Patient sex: M
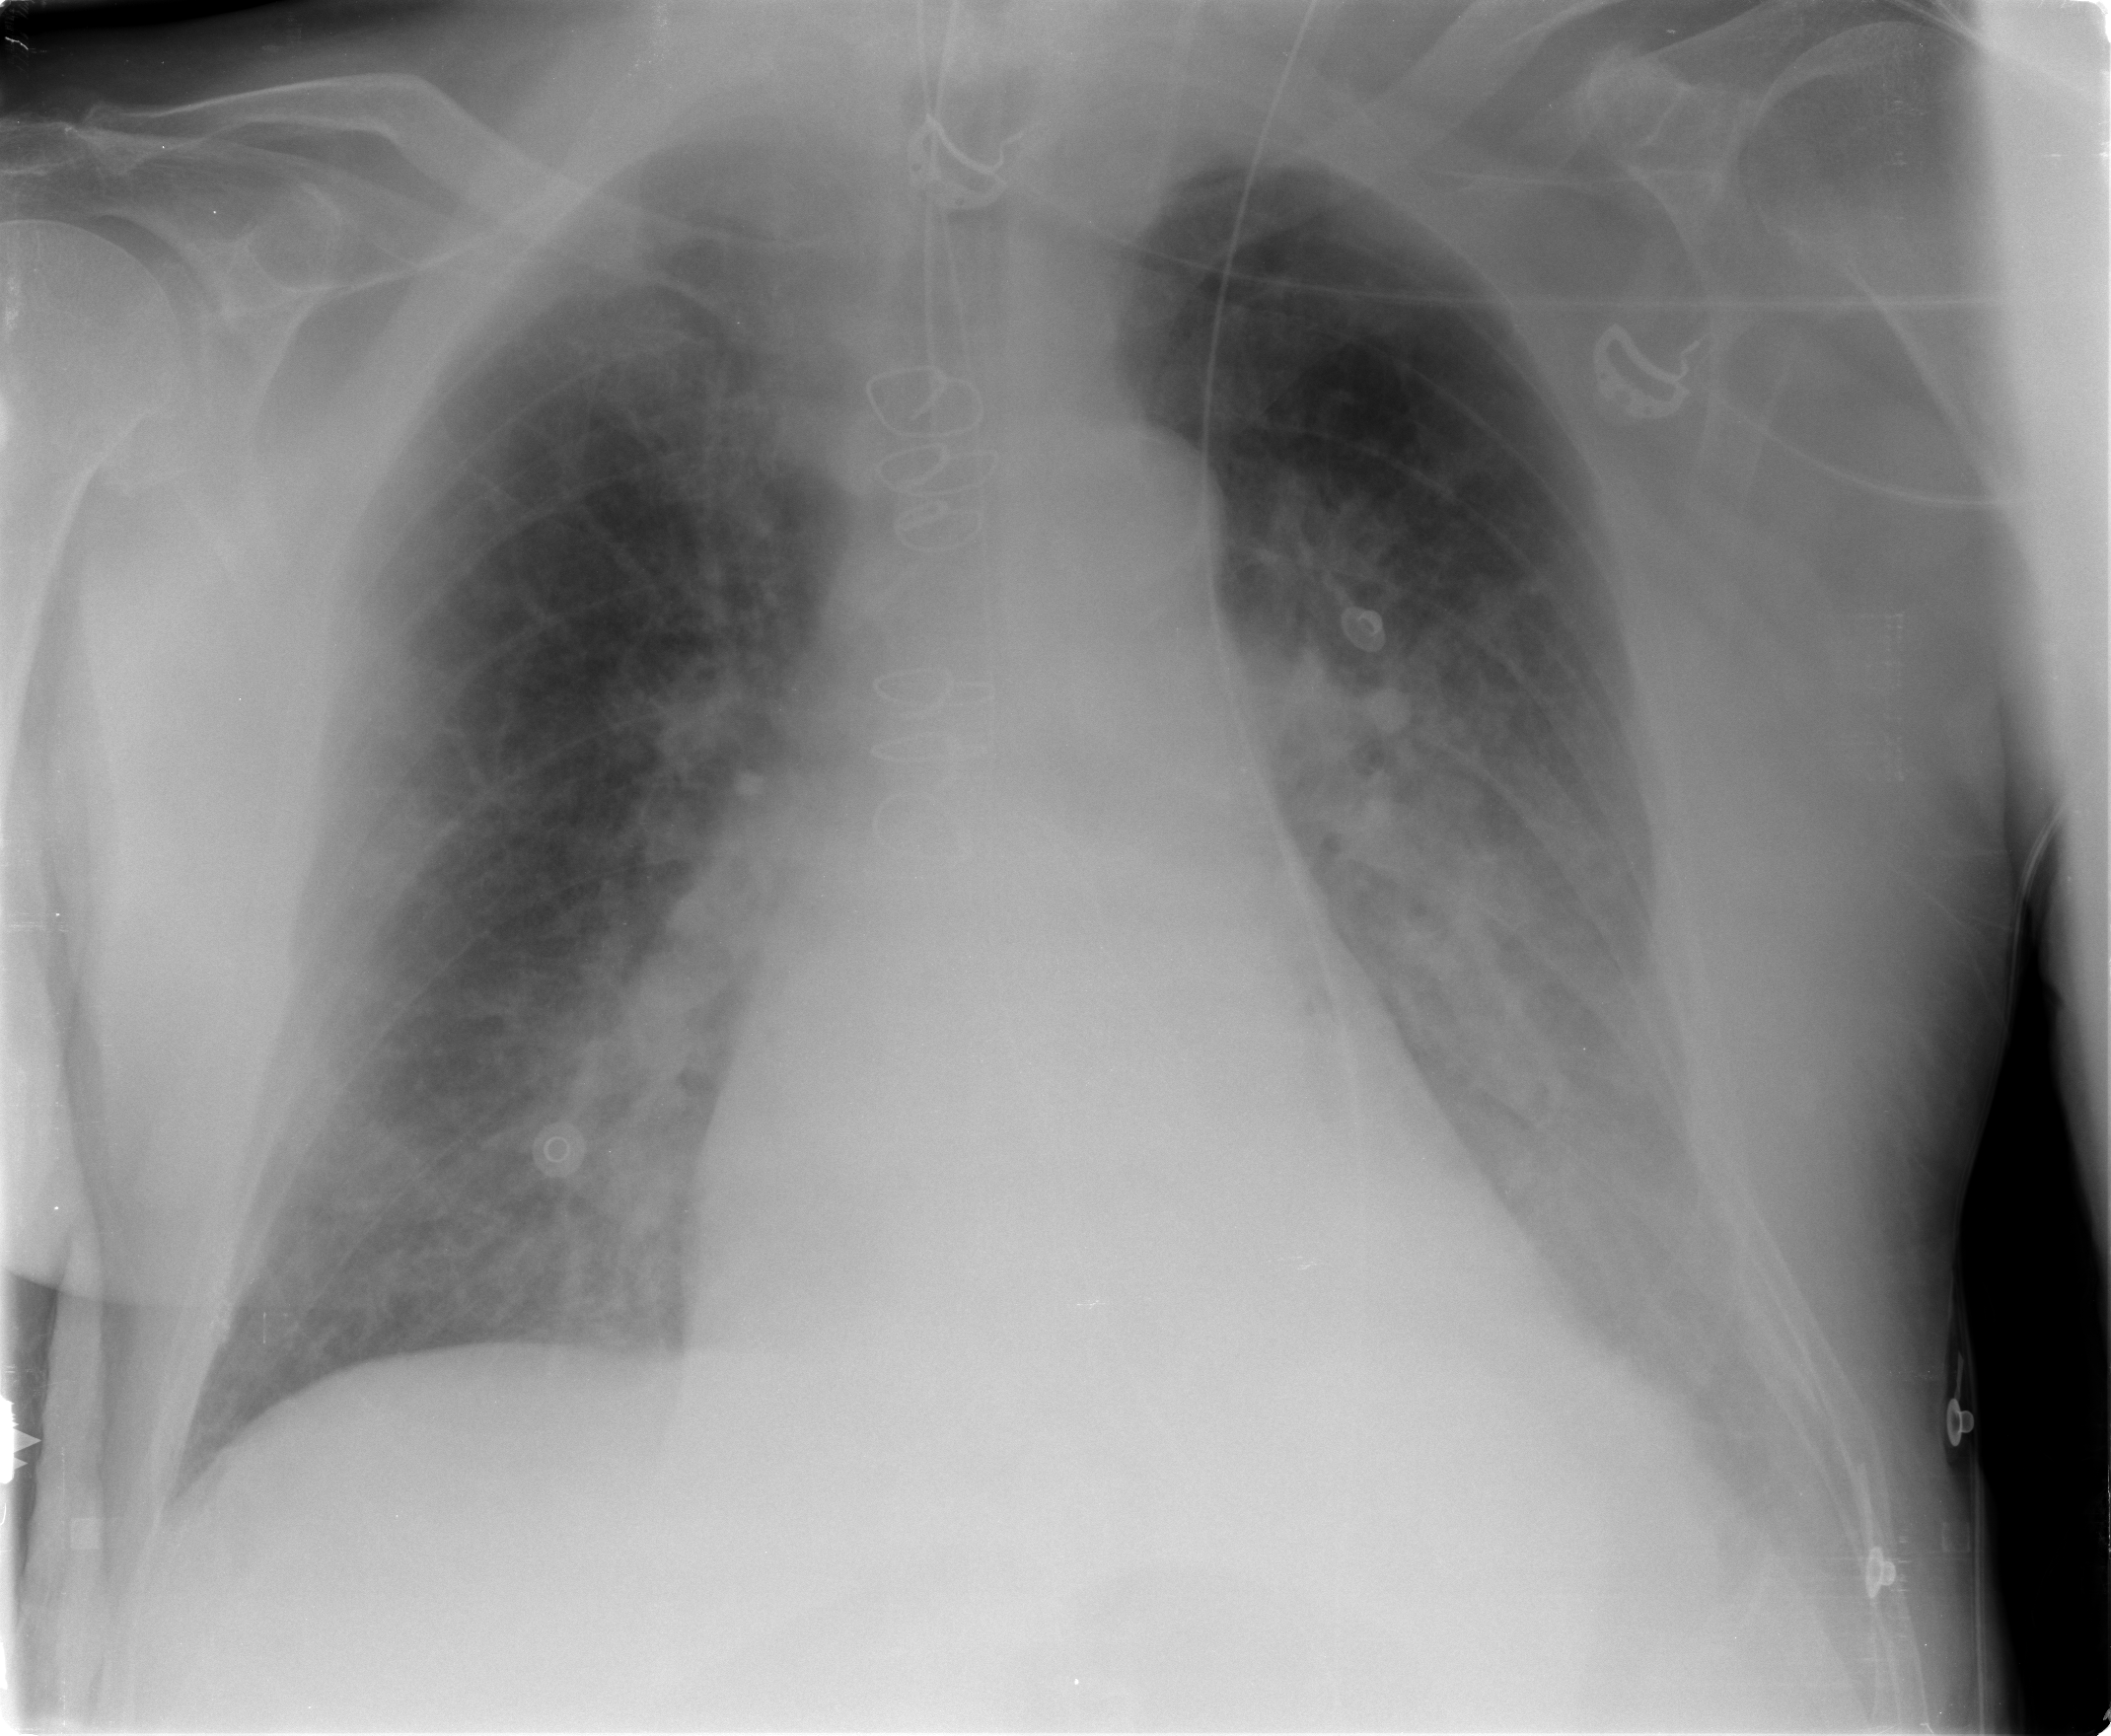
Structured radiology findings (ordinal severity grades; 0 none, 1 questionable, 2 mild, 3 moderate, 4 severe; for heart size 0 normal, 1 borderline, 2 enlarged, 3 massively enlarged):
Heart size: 2
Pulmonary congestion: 3
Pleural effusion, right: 0
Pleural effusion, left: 2
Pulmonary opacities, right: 2
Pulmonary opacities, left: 3
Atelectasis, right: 2
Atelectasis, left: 3